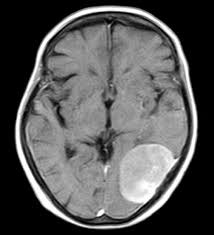
Label: meningioma